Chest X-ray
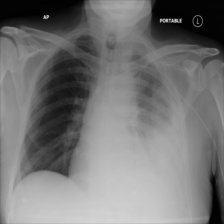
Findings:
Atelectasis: negative
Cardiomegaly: negative
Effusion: negative
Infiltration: negative
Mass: negative
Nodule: negative
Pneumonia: negative
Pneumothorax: negative
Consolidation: negative
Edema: negative
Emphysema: negative
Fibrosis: negative
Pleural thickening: negative
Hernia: negative